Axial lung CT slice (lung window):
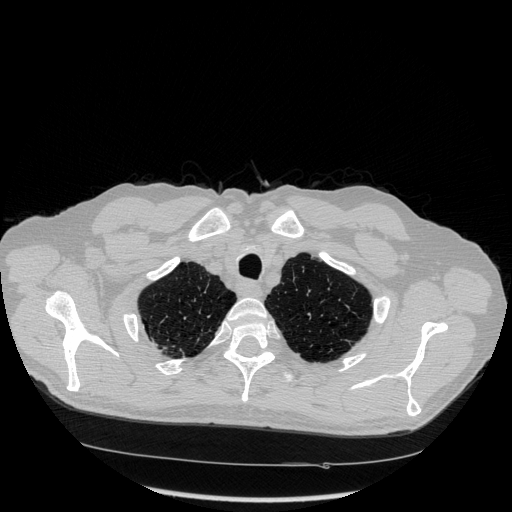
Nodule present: no